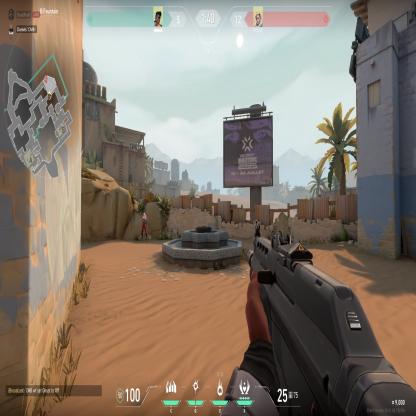
Label: enemy